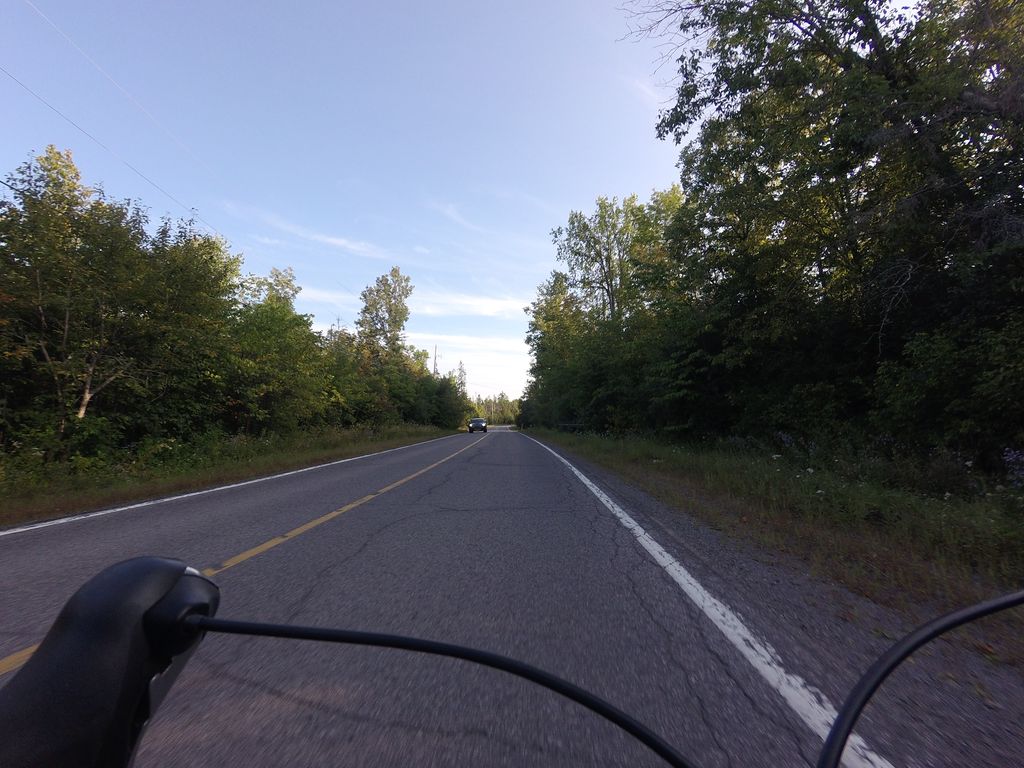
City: ottawa-gatineau